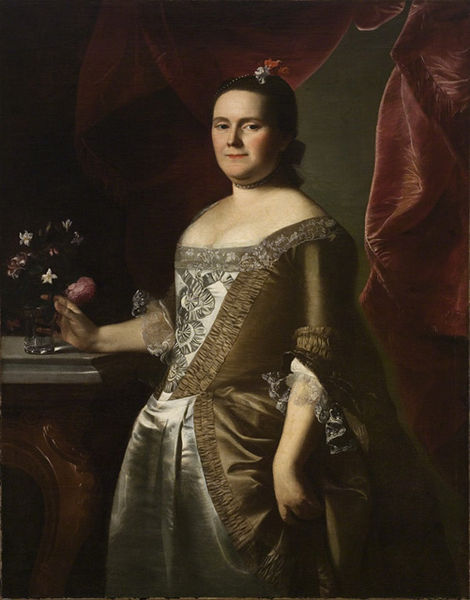
Titel: Eleanor Phipps Blackstone (1733-1807)
Künstler: John Singleton Copley
Standort: Amherst (Massachusetts, USA)
Institution: Mead Art Museum, Amherst College
Schlagwörter: curtains, hands, oil, red, velvet, dress, female, lace, lady, painting, portrait, table, woman, flowers, madam, oil painting, vase, feather, flower, background, girl, eyes, light, necklace, photo, smiling, arms, neck, shoulder, lines, breasts, tent, left, nobility, cleavage, cuffs, regal, smug